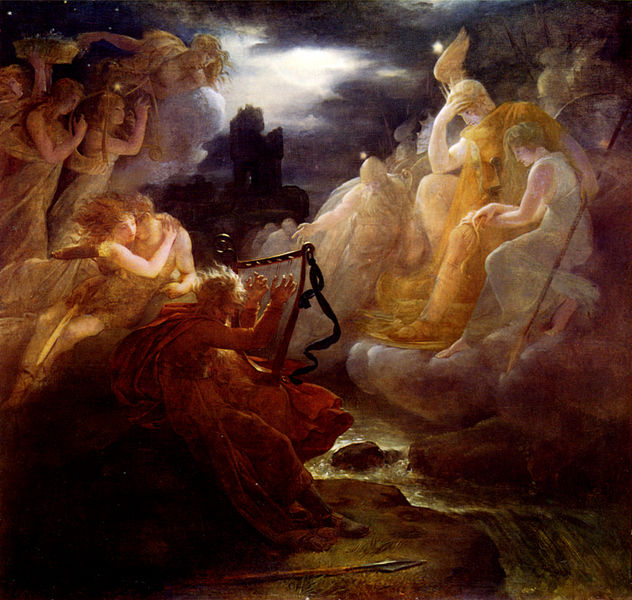
Titel: Ossian évoque les fantômes au son de la harpe sur les bords du Lora
Künstler: François Gérard
Standort: Rueil
Institution: Musée National des Châteaux de Malmaison et de Bois-Préau
Schlagwörter: berg, blau, dunkel, flügel, gemälde, gott, himmel, mann, schatten, umhang, wasser, weiß, wolken, fluss, frauen, gelb, grün, landschaft, menschen, ocker, sitzen, ufer, braun, finger, frau, licht, männer, nacht, orange, schwarz, stützen, haus, rot, schloss, wolke, schleife, symbolismus, band, falten, geschichte, historie, spitze, stehen, stein, tragen, hände, öl, bach, erde, ferne, horizont, gewässer, boden, dunkelheit, gewand, gold, haare, paar, gesang, musik, musiker, fliegen, engel, wellen, umarmung, düster, farben, fels, gebirge, lila, violett, figuren, angst, sturm, unwetter, lanze, vergnügen, musizieren, melancholie, korb, nachdenken, mondlicht, flechten, spiel, umarmen, mond, ruine, antike, helligkeit, denken, burg, stern, rinnsal, schweben, festung, traum, sterne, illustration, waffen, waffe, schrecken, lorbeerkranz, mythologie, liebespaar, verzweiflung, bedrohung, alptraum, götter, hölle, mythos, wesen, liebende, märchen, seelen, vision, speer, saiten, apoll, hermes, harfe, lyra, bänder, abendstern, allegorien, elfen, geschlüngel, gewese, götterdämmerung, helden, himmlische wesen, jenseits, leier, lethe, mars, olypm, ossian, schwanengesang, synästhesie, zuhörer, über den wolken, rettung, wetterleuchten